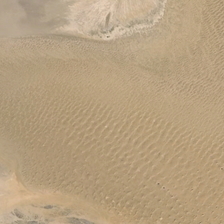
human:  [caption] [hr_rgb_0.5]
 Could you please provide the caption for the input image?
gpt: the piece of desert looks like yellow fish scale .

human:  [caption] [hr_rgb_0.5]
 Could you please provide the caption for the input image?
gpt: ripples can be seen on the surface of this desert .

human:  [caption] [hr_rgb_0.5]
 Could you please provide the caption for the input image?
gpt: the desert has a fish scale shaped pattern .

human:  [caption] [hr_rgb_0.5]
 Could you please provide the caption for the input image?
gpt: there is a desert which is like bark .

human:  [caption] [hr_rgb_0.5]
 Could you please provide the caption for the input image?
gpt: many ripples are in a piece of khaki desert .